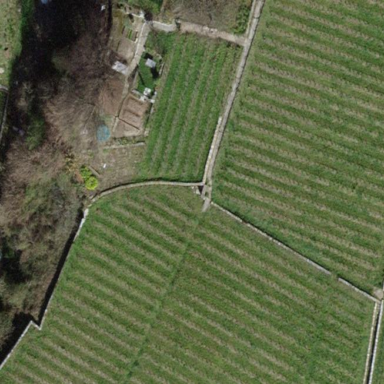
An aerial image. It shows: Vineyard with grape crops.